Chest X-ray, AP view. Patient: 58 years old, sex M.
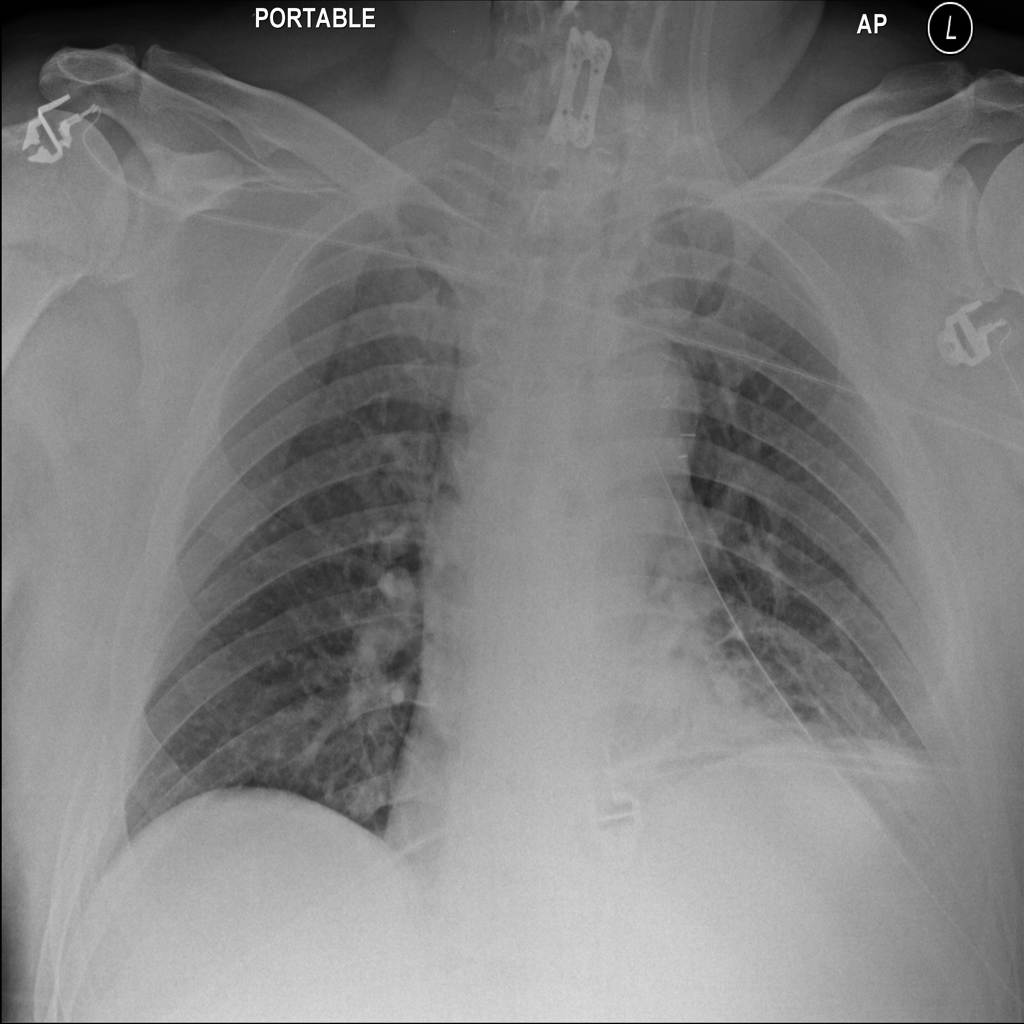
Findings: Atelectasis